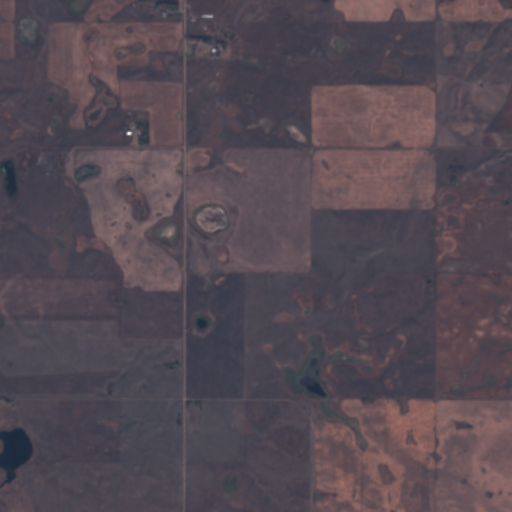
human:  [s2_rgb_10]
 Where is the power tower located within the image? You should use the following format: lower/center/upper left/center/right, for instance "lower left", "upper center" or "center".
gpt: The power tower is located in the lower right of the image.
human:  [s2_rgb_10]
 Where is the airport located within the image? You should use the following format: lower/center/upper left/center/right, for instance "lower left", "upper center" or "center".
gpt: There is no airport in the image.